Interaction volume radius: 5 \u00c5
Interaction volume height: 15 \u00c5
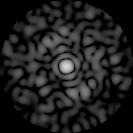
Disorder parameter: 0.79